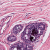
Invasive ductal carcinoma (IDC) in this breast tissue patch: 0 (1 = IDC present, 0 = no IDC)